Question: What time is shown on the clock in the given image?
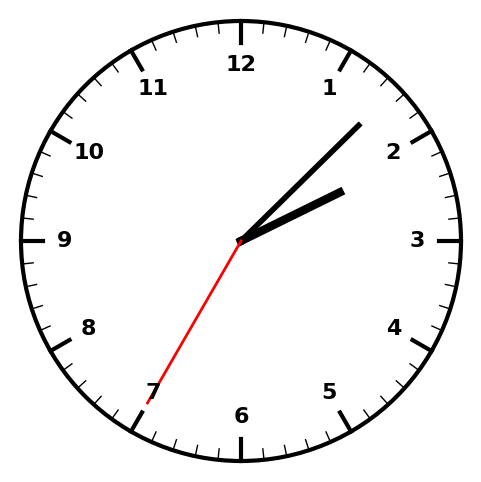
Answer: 02:07:35